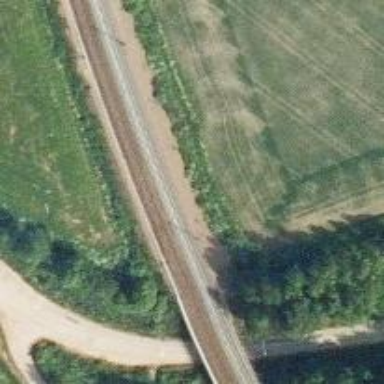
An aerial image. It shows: Railway with continuous electrified contact lines.